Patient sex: F
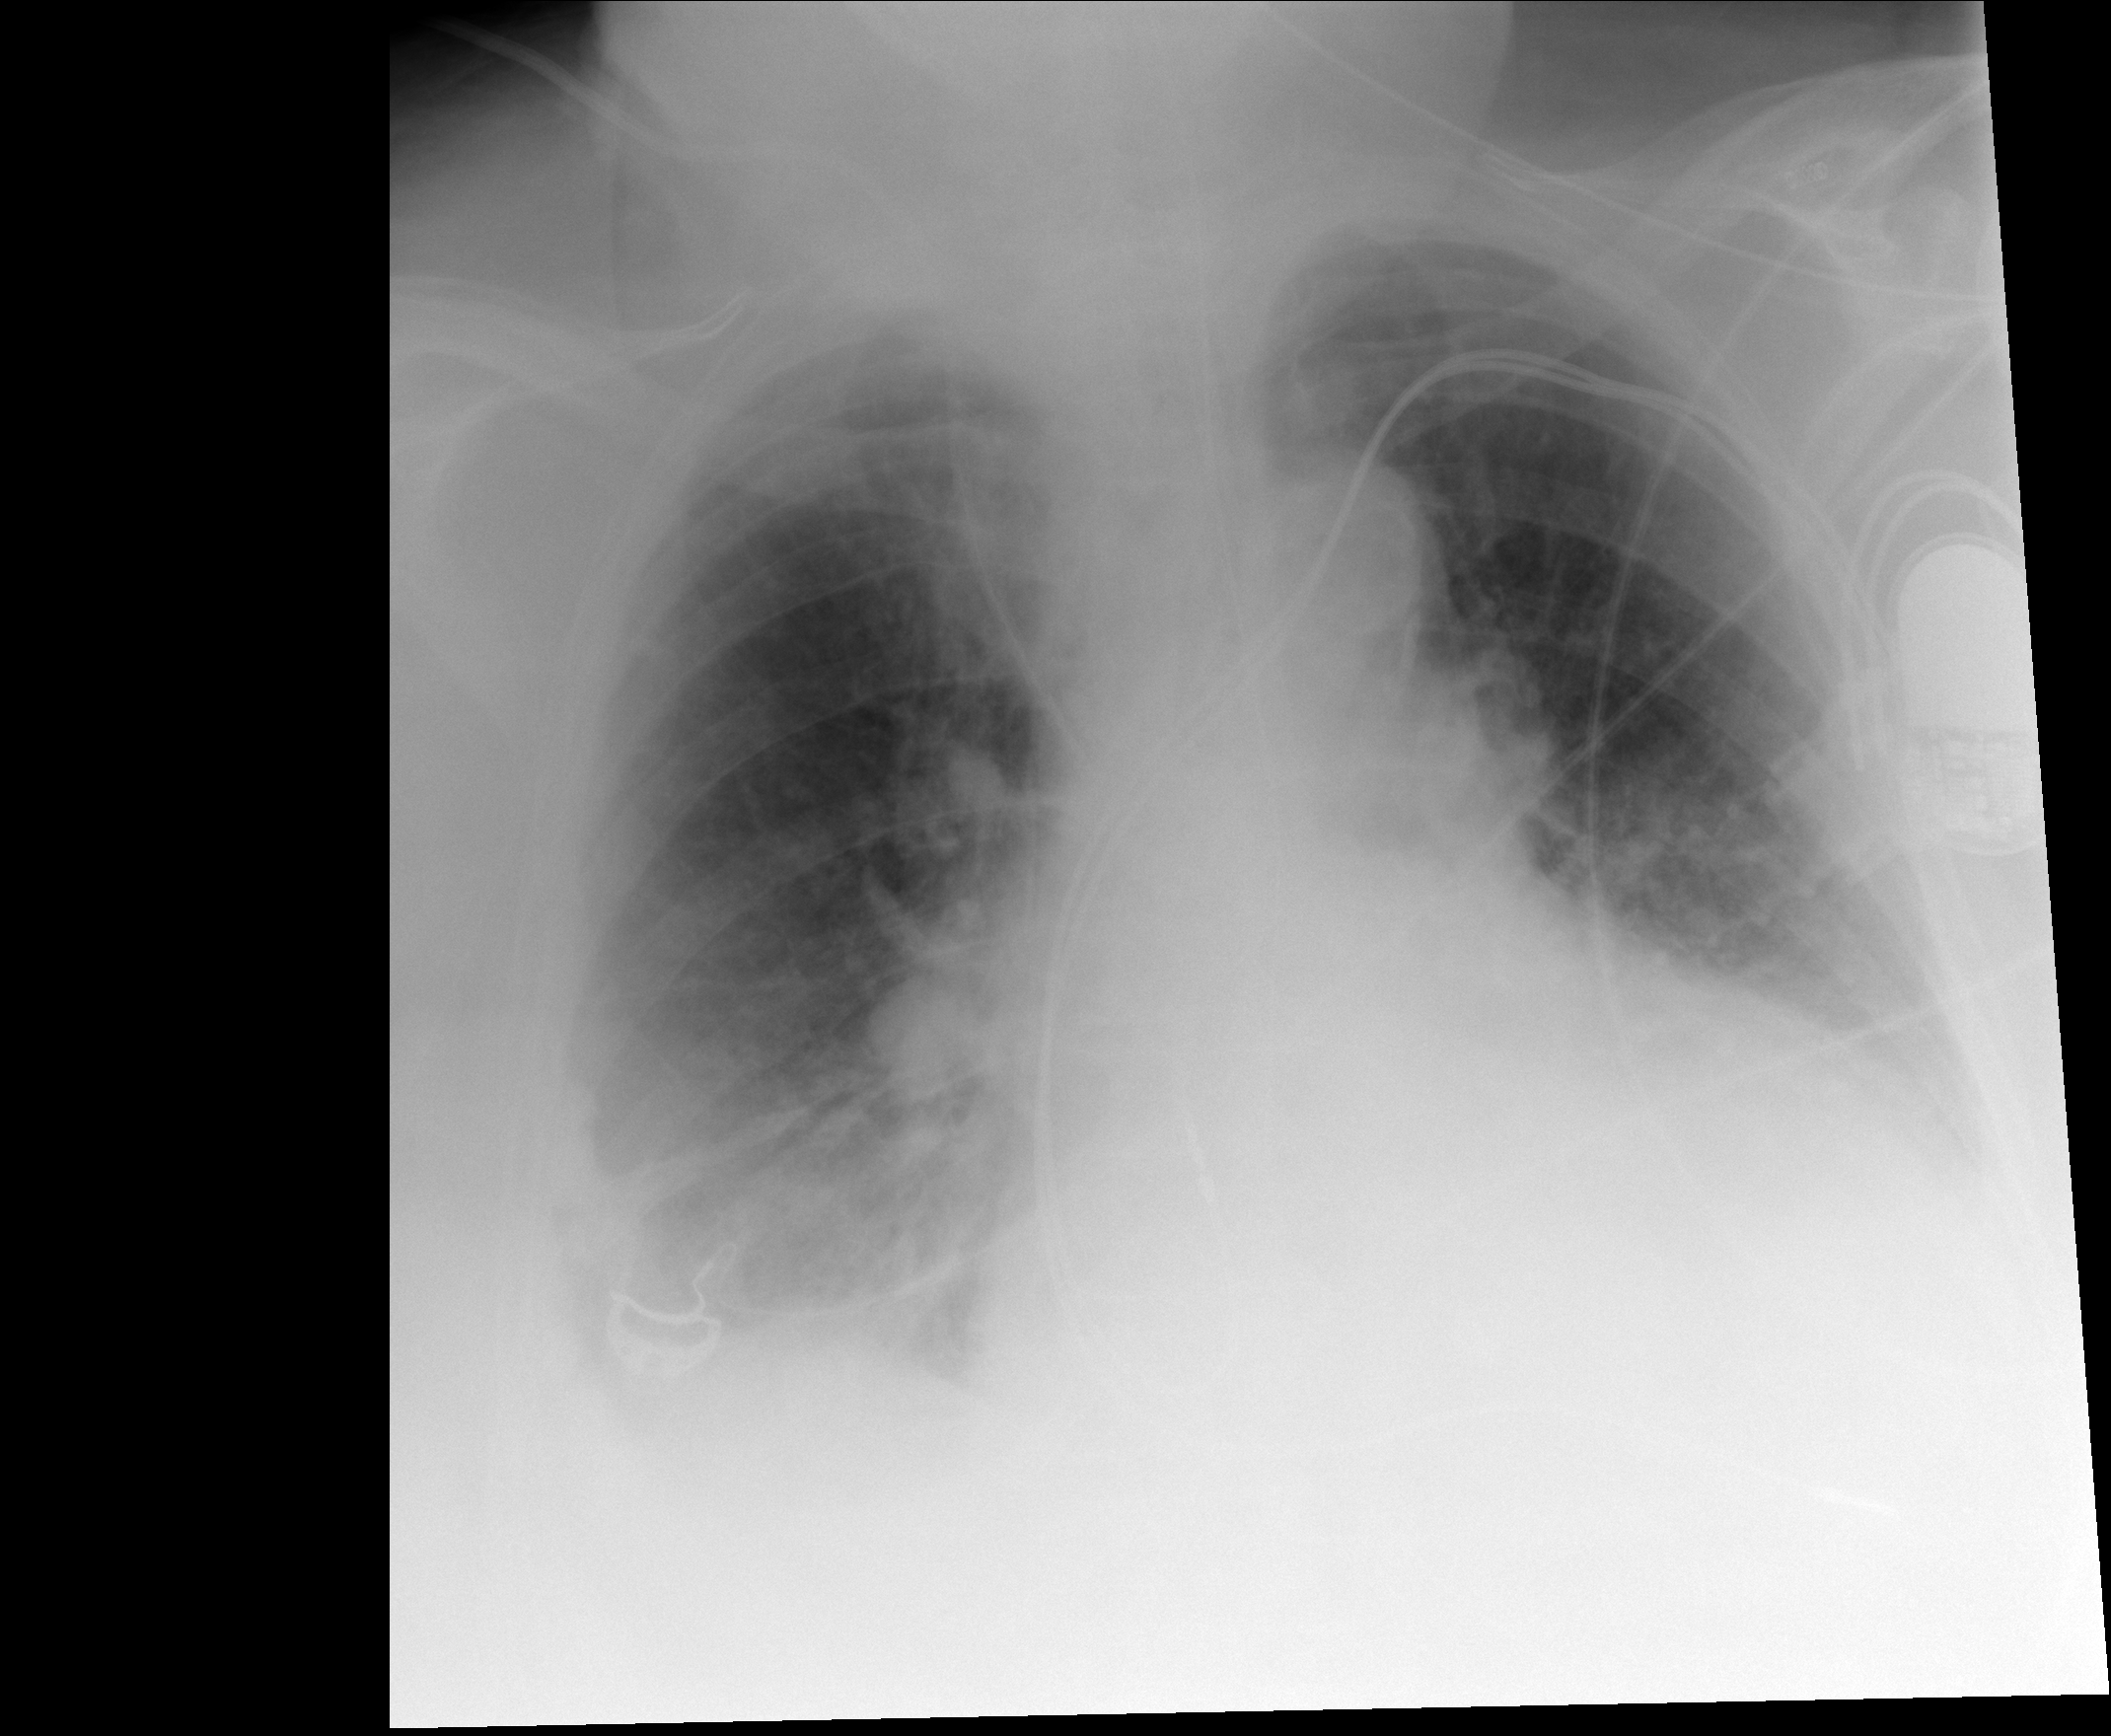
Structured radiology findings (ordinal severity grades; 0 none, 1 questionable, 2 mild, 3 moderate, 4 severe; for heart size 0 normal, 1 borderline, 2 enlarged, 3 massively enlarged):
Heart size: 2
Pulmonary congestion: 3
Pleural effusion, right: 2
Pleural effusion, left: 2
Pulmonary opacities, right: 1
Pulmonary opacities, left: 1
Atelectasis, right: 2
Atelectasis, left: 2